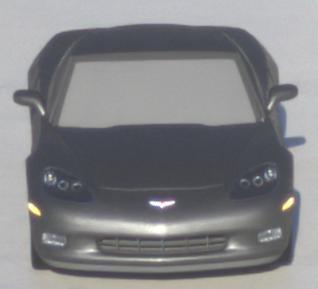
Make: Chevrolet
Model: Corvette Coupé
Detailed model: Corvette (C6) Coupé
Model produced from: 2005/02
Model produced until: 2008/03
Doors: 3
Color: gray
Road condition: wet road
Daytime: sunrise or sunset
Contrast: medium contrast